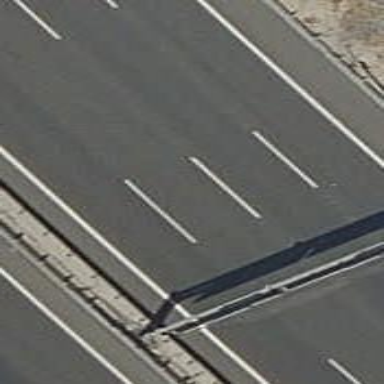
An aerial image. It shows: Bridge over motorway.